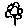
Label: flower